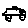
Label: car